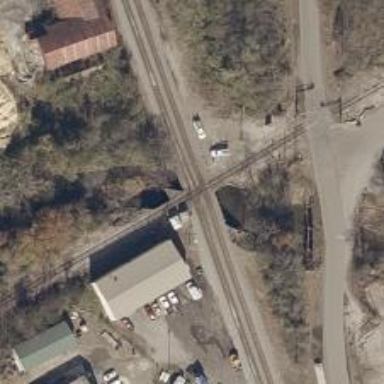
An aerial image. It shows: Railway crossing.